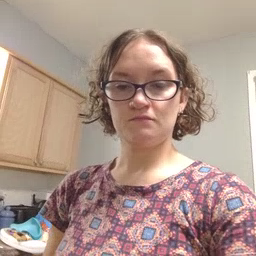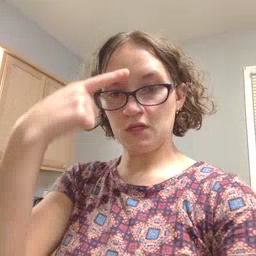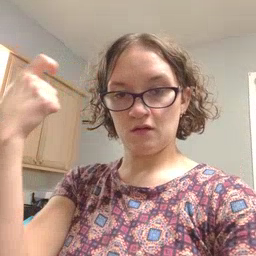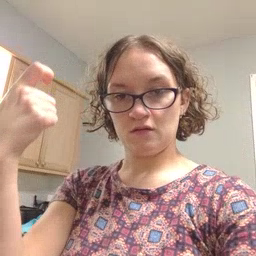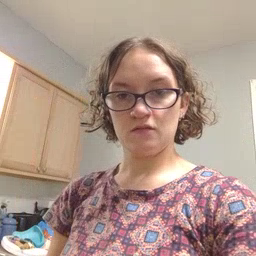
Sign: because